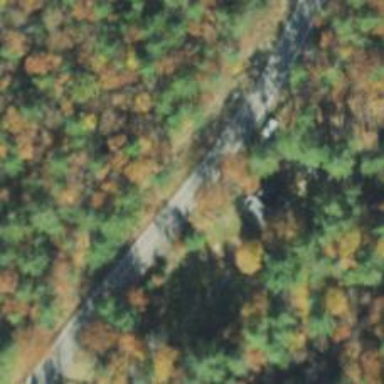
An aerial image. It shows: Primary road with asphalt surface.